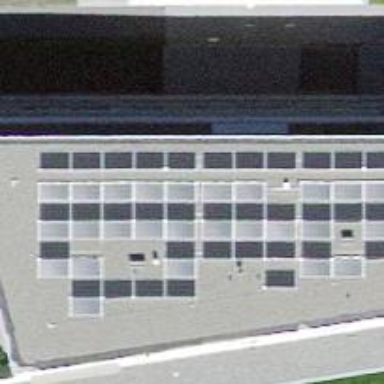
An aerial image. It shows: Solar power generator using photovoltaic panels.